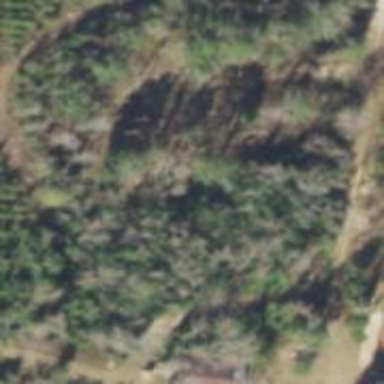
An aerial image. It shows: Mixed leaf woodland.